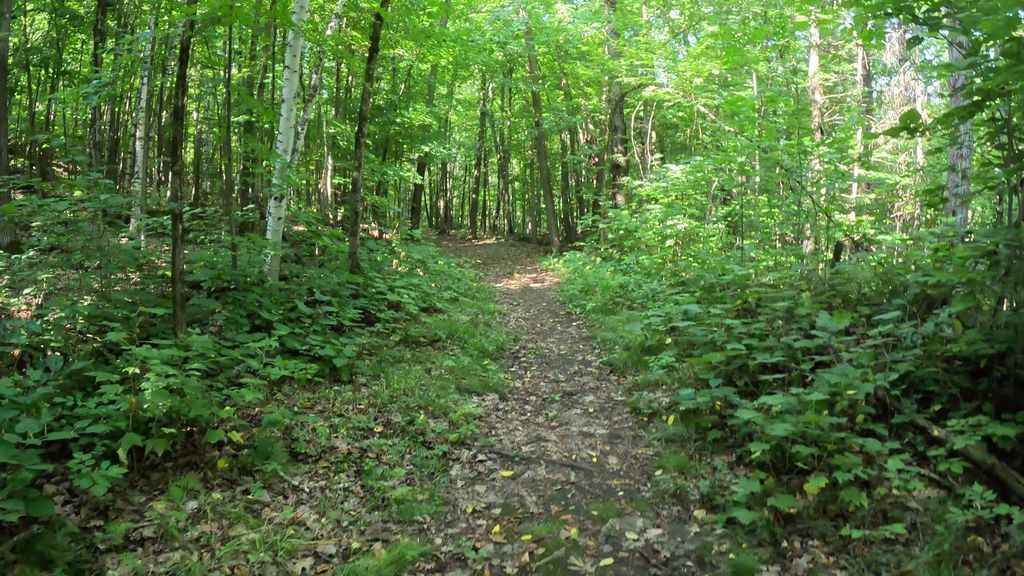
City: ottawa-gatineau